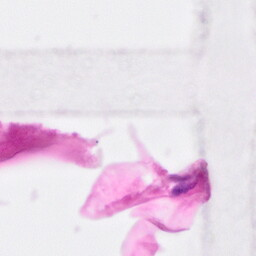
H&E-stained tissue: Pancreatic